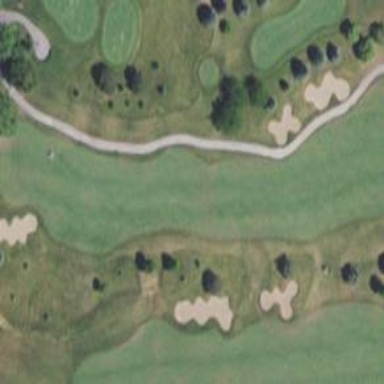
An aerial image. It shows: Path for golf carts.